Question: I'm getting a big whitespace on top of my page only in firefox. I tried to inspect all elements and can't find anything wrong with it. I also checked for uncollapsing margin but can't find any.
I'm using HTML5, modernzr and jquery.
Website URL : <URL>

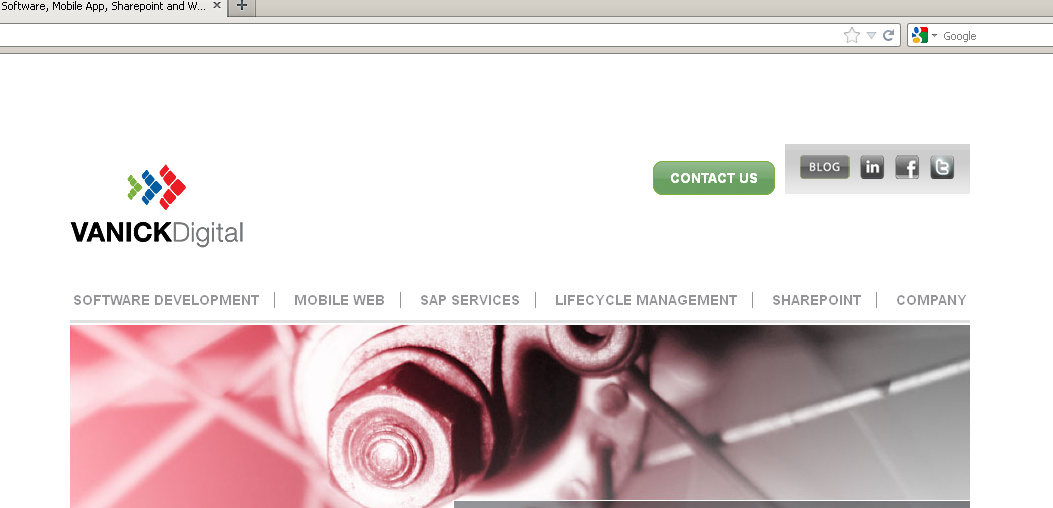
Answer: This appears to be a Firefox bug (<URL>. The margin collapse is done wrong. It collapses through 'hr.clear', as it has no height/padding/border, resulting in 90px of margin above 'hr.clear', but it also applies the correct margin of 90px below the floating element.
Any fix that would ordinarily prevent margin collapse will stop this behavior. For example, setting 'hr.clear { height: 1px }' pushes everything back up, but it also shifts things down a pixel, which is undesirable. An interesting fix is to set 'header { padding-top: .001em }'. This won't add enough padding to actually shift things visually, but it counts enough to prevent the margin from collapsing beyond the boundaries of 'header'.
Alternatively, you could just rewrite your code to avoid this structure.